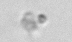
Label: detritus